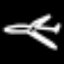
Label: airplane